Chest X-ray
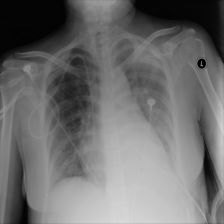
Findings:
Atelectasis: negative
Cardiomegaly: negative
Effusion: negative
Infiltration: positive
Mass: negative
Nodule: negative
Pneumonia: negative
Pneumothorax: positive
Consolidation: negative
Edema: negative
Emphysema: negative
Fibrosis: negative
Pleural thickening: negative
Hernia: negative